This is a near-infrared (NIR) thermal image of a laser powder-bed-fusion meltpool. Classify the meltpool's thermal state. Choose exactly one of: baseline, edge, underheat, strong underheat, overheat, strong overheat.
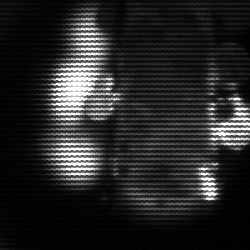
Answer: strong underheat